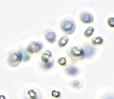
Label: Phaeocystis